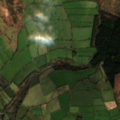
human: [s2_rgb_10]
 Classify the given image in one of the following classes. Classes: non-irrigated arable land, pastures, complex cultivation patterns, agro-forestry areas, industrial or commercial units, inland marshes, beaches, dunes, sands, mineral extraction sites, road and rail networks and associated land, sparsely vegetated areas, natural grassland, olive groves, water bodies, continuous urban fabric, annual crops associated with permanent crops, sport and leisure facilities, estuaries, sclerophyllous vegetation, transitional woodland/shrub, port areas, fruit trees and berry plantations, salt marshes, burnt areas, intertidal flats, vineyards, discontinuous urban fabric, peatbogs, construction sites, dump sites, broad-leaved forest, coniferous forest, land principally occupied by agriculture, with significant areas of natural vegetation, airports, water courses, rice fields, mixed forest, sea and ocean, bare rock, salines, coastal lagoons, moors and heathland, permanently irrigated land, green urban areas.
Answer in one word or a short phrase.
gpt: pastures, coniferous forest, natural grassland, moors and heathland